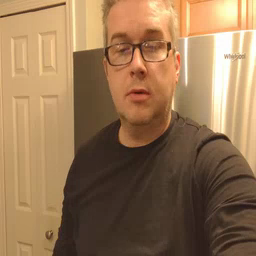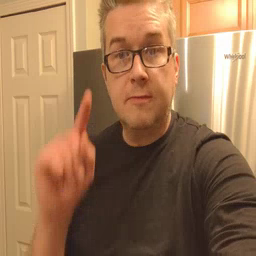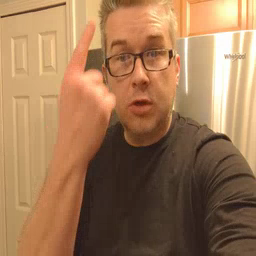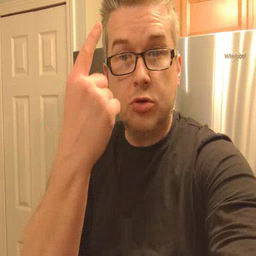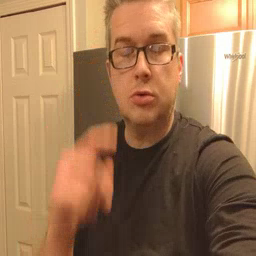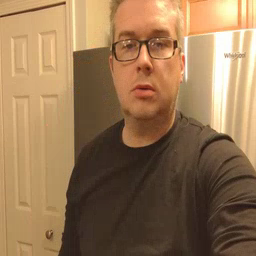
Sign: first